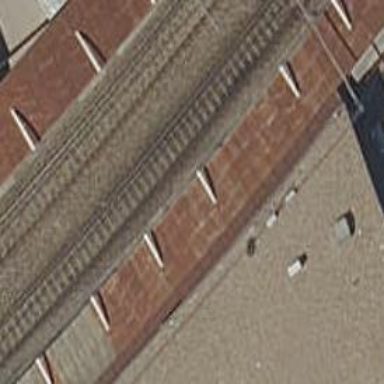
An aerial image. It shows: Railway track with contact lines for electrification.